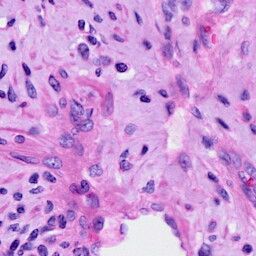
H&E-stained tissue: Cervix